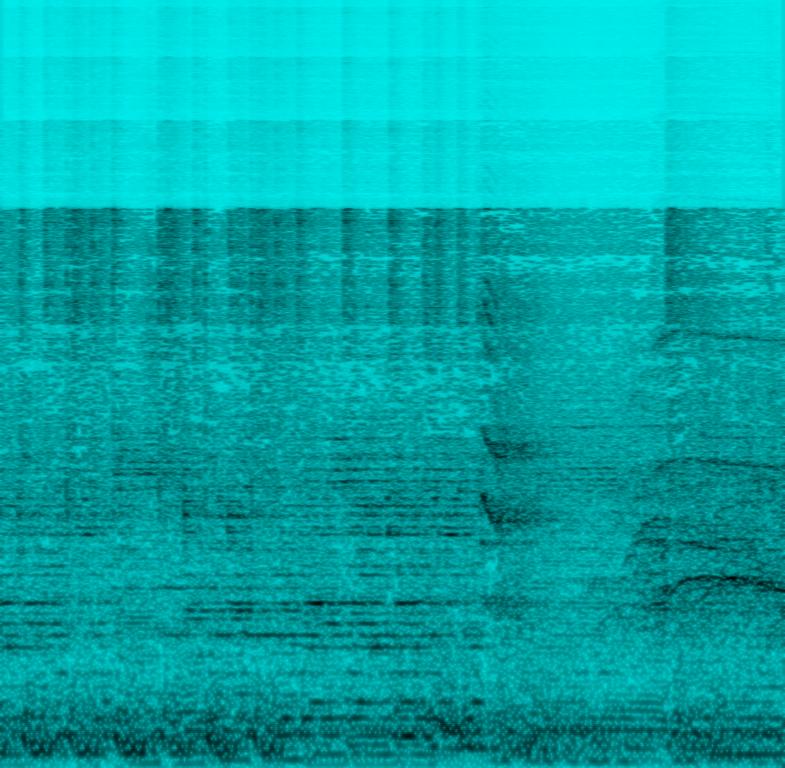
The low quality recording features a live performance and it contains glass breaking and shattering sounds, high pitched female vocal grunt, sustained synth bass, boomy toms and punchy kick, it also includes a crowd cheering sounds. The recording is in mono, really noisy, muffled and it sounds energetic.